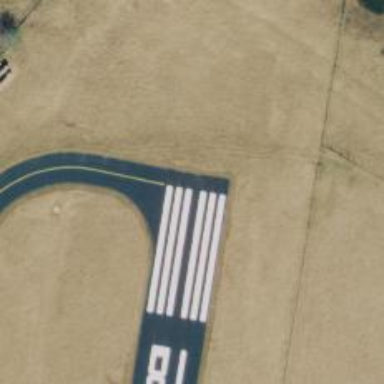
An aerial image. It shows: Runway surface made of asphalt at airport.